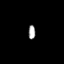
Tissue: skin
Cell type: Epithelial cells
Senescence score: 0.2756
Nuclear area (px): 98
Mean DAPI intensity: 164.939